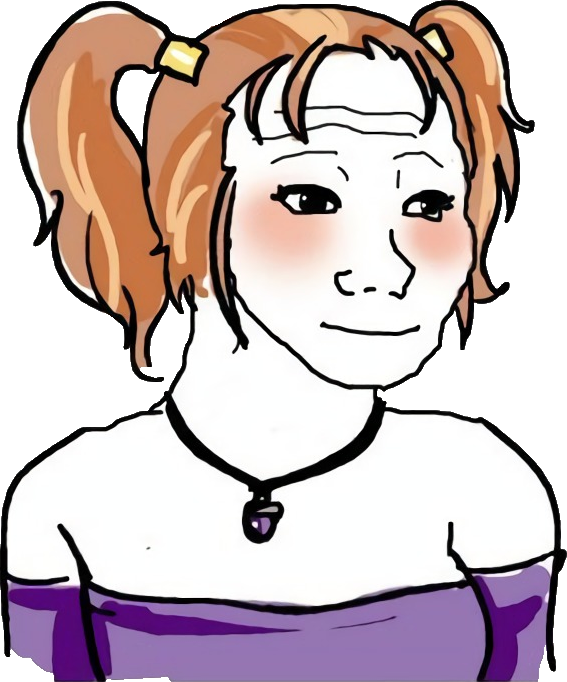
Label: 5_Trad_Wife